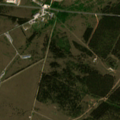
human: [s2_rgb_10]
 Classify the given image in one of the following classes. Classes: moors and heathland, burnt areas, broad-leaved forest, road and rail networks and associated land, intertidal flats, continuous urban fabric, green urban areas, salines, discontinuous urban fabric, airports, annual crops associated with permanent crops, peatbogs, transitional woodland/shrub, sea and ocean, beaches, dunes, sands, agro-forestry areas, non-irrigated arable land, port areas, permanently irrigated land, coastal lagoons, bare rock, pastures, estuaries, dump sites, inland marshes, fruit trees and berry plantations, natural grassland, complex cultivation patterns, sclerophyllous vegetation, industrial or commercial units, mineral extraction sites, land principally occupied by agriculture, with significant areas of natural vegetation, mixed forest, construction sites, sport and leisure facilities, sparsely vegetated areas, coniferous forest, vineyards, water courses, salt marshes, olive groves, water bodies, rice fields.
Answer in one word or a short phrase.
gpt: industrial or commercial units, coniferous forest, natural grassland